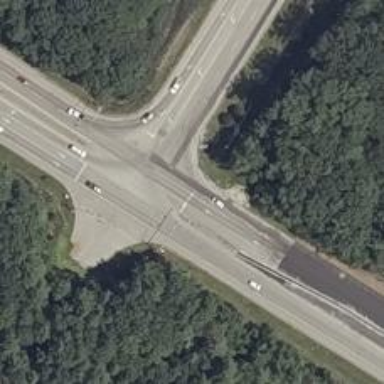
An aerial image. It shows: Trunk highway.